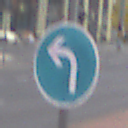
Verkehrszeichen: VorgeschriebeneFahrtrichtungLinks
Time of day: MorningAfternoon
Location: Outdoor (Urban)
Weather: Overcast
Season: NotSpecified
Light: Natural